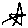
Label: star